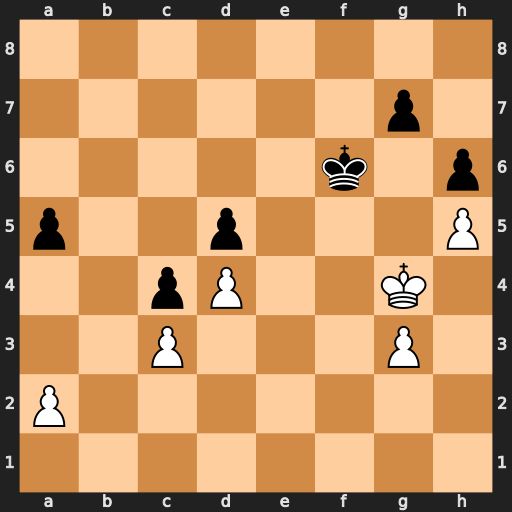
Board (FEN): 8/6p1/5k1p/p2p3P/2pP2K1/2P3P1/P7/8
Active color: w
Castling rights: -
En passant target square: -
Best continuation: Kf4 g6 hxg6